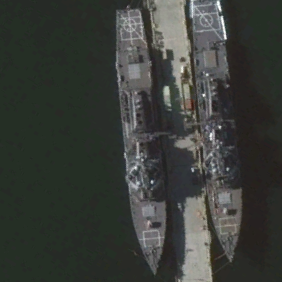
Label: destroyer